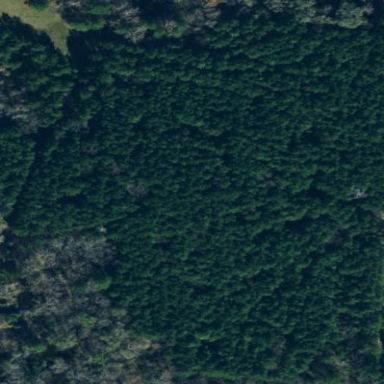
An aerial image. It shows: Evergreen needle-leaved forest.